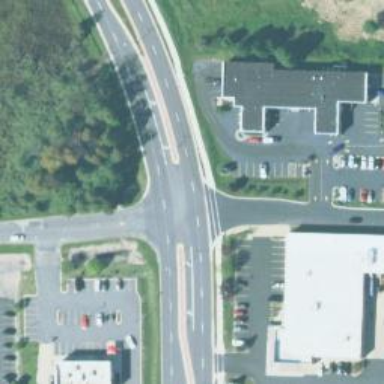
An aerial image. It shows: Marked road crossing.